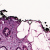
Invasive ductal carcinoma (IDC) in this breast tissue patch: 0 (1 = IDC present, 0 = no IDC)